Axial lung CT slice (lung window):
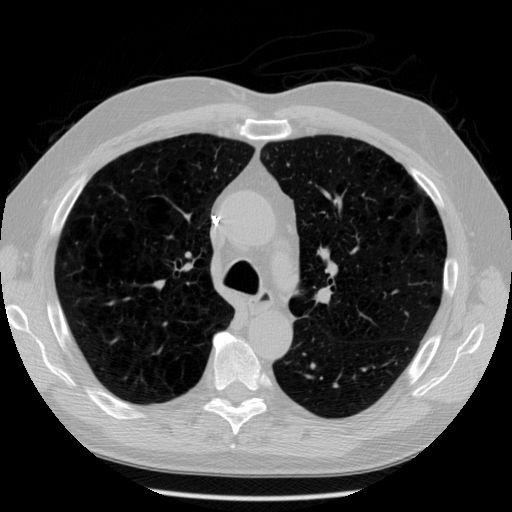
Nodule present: no